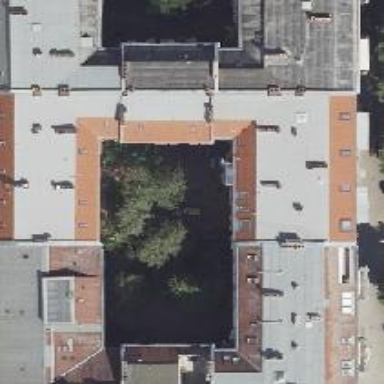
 featuring roof made of roof tiles in double saltbox shape."